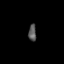
Tissue: prostate
Cell type: B cells
Senescence score: 0.9066
Nuclear area (px): 130
Mean DAPI intensity: 86.377